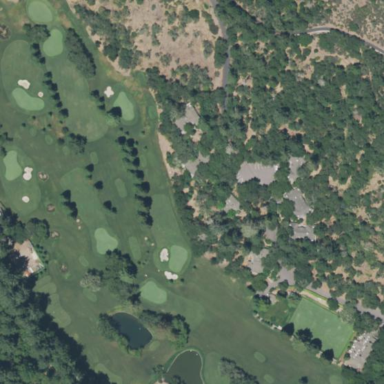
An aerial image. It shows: Golf course.